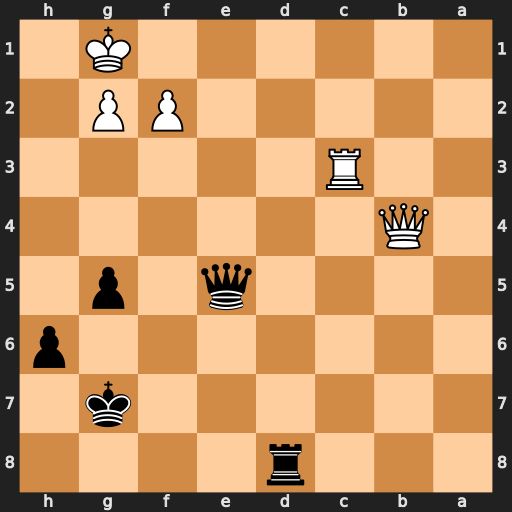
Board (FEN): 3r4/6k1/7p/4q1p1/1Q6/2R5/5PP1/6K1
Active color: b
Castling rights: -
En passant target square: -
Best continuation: Rd1#